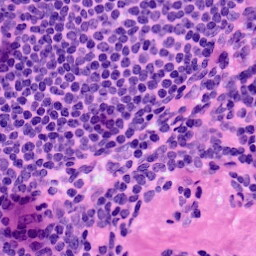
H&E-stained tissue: LymphNode